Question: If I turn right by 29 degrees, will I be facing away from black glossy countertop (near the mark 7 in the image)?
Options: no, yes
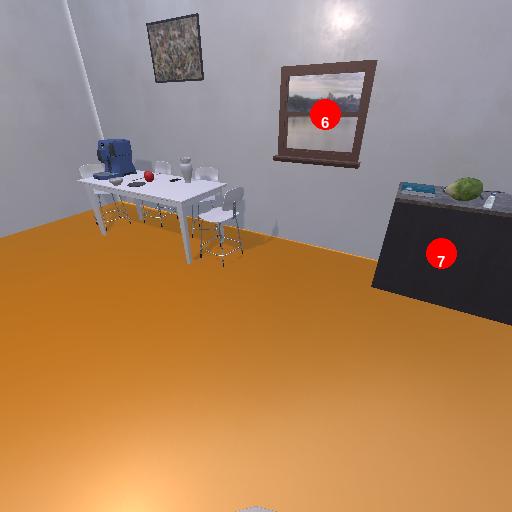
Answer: no